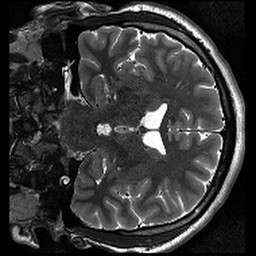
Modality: T2w
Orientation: coronal